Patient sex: M
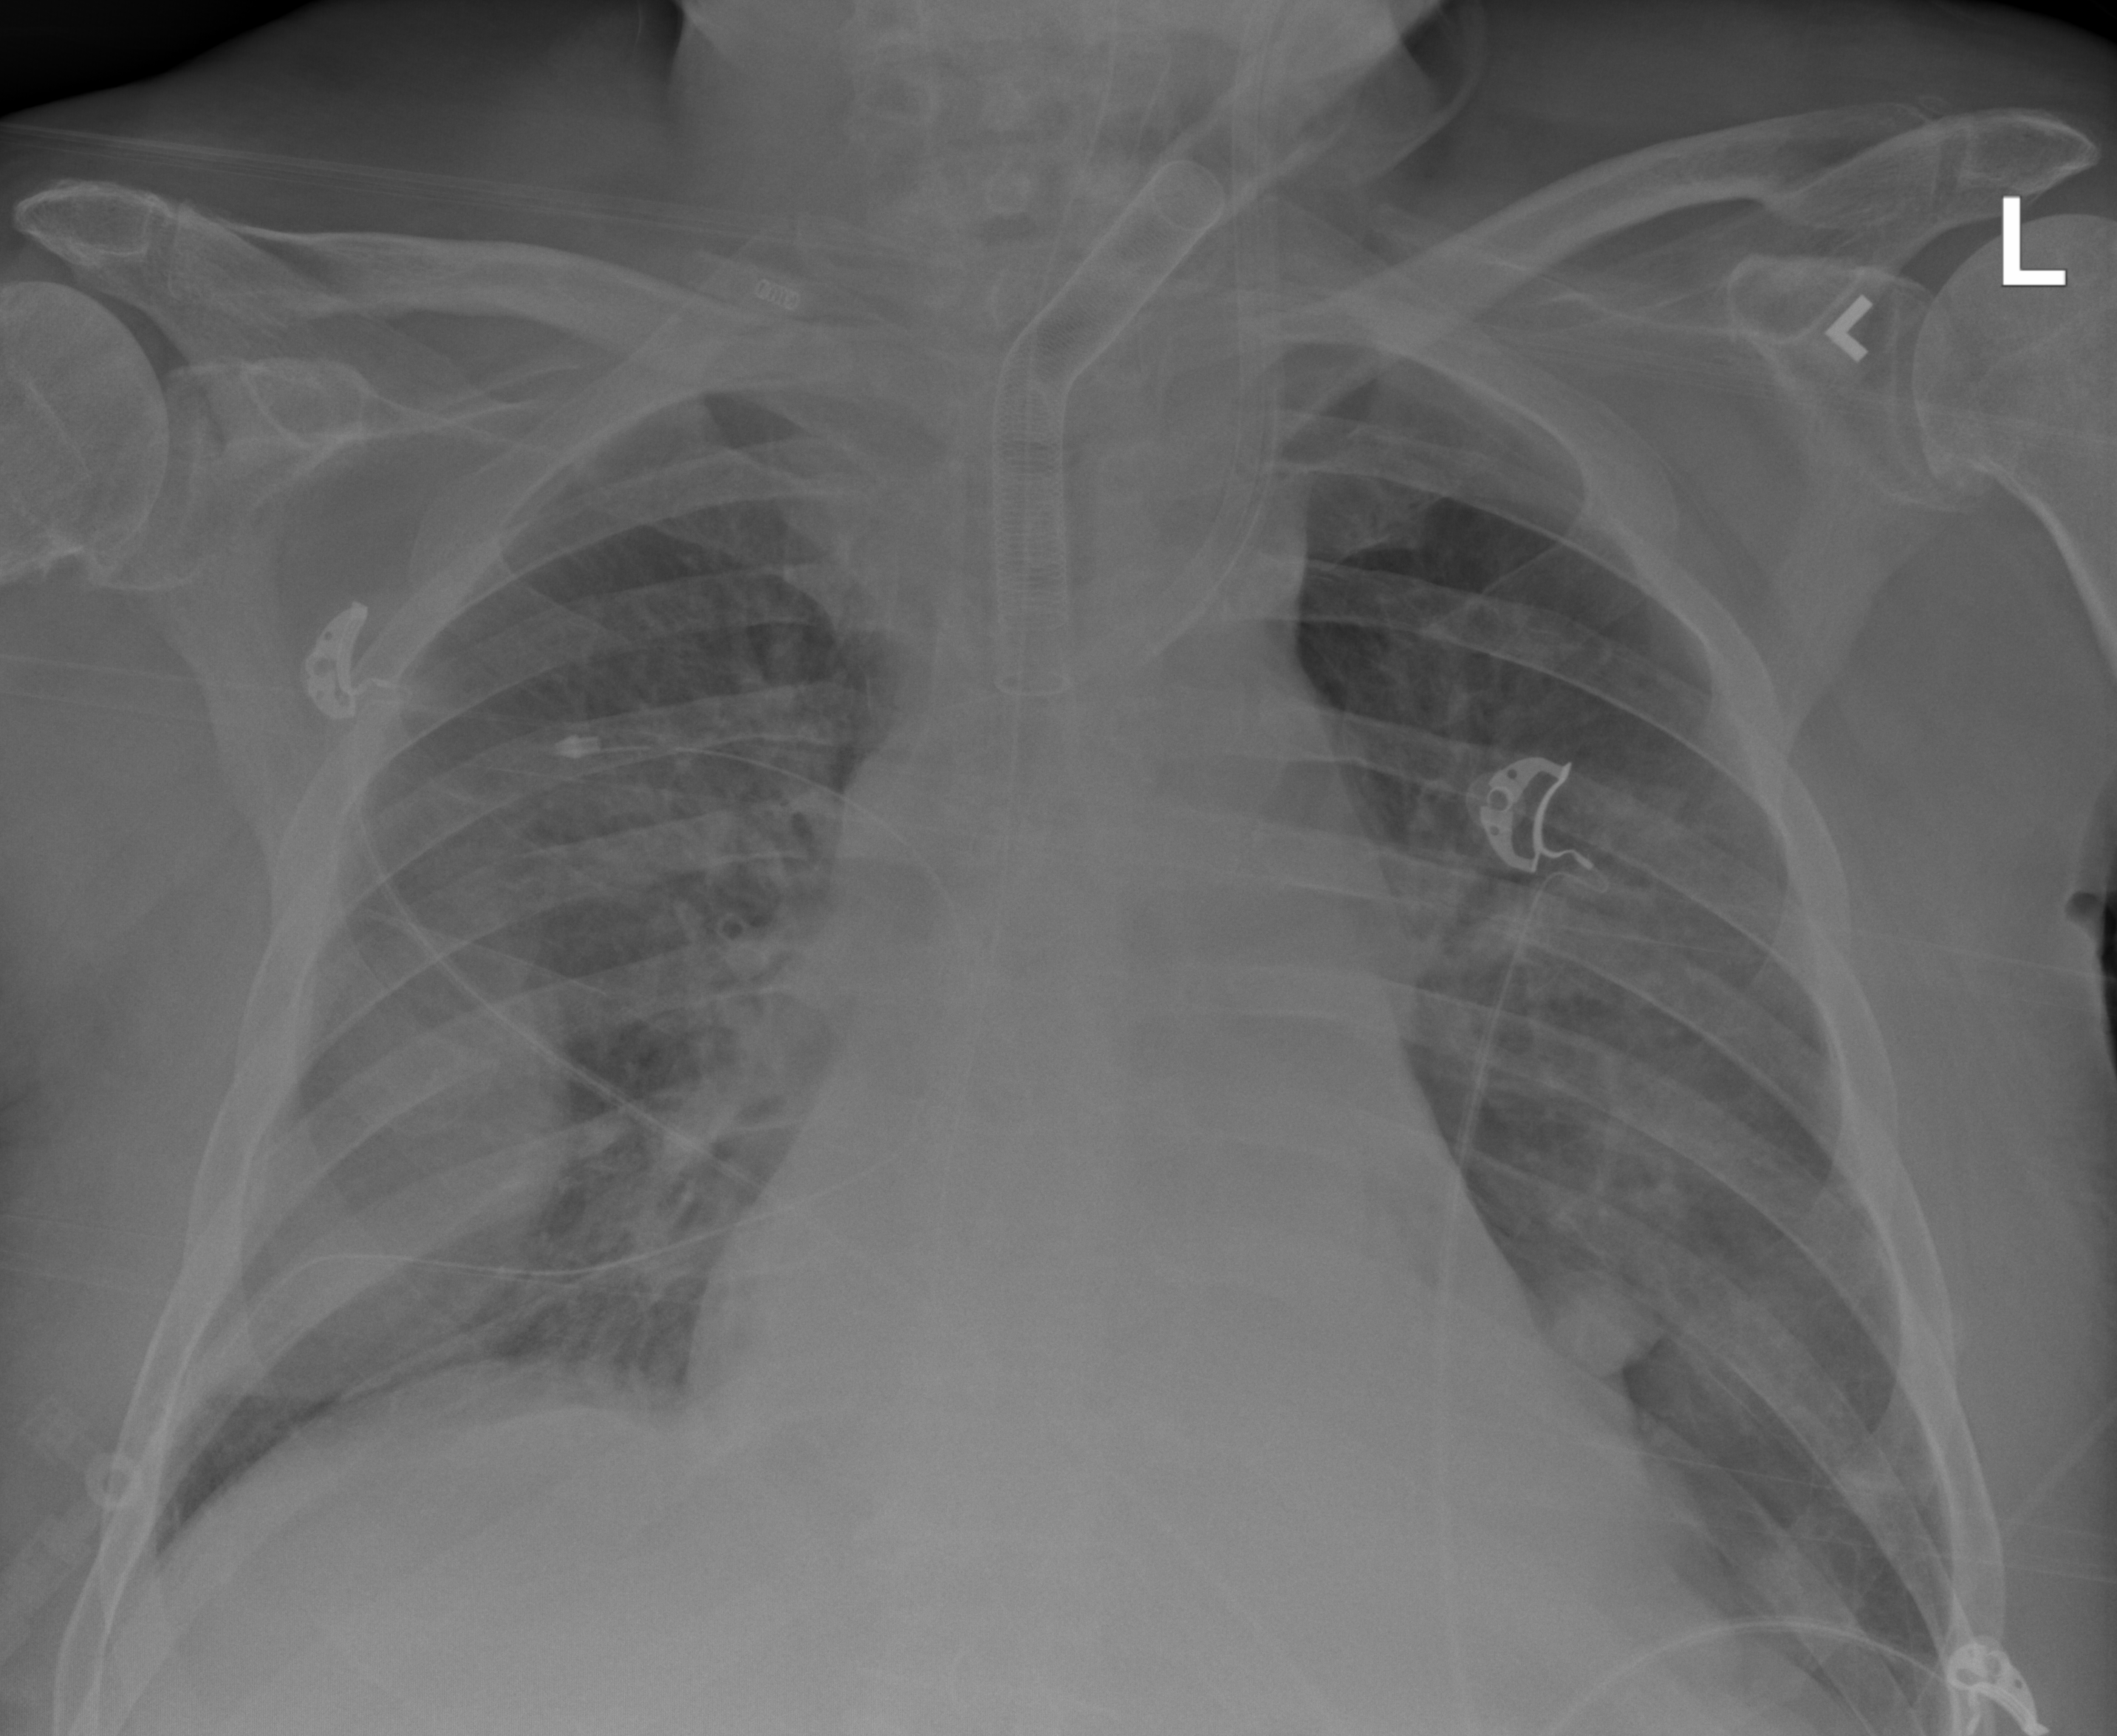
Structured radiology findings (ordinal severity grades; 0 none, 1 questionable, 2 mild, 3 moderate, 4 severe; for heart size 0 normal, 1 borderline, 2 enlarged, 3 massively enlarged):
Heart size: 2
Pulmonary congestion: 2
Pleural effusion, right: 3
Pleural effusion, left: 1
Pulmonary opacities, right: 2
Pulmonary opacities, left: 2
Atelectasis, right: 2
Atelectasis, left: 2